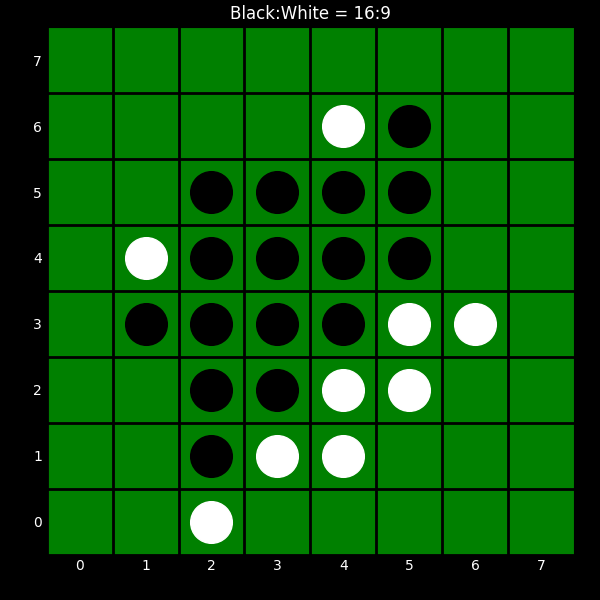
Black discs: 16
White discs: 9